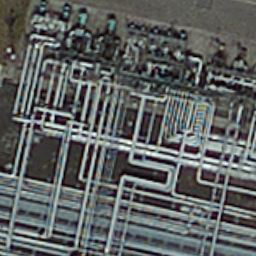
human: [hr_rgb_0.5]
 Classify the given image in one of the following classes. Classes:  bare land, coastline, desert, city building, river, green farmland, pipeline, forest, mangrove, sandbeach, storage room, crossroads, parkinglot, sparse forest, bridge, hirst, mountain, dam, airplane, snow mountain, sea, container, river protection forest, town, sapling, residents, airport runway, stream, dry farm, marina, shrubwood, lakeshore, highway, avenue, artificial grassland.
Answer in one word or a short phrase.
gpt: pipeline